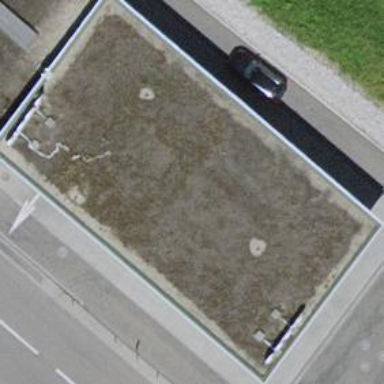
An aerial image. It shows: View of roof of building.